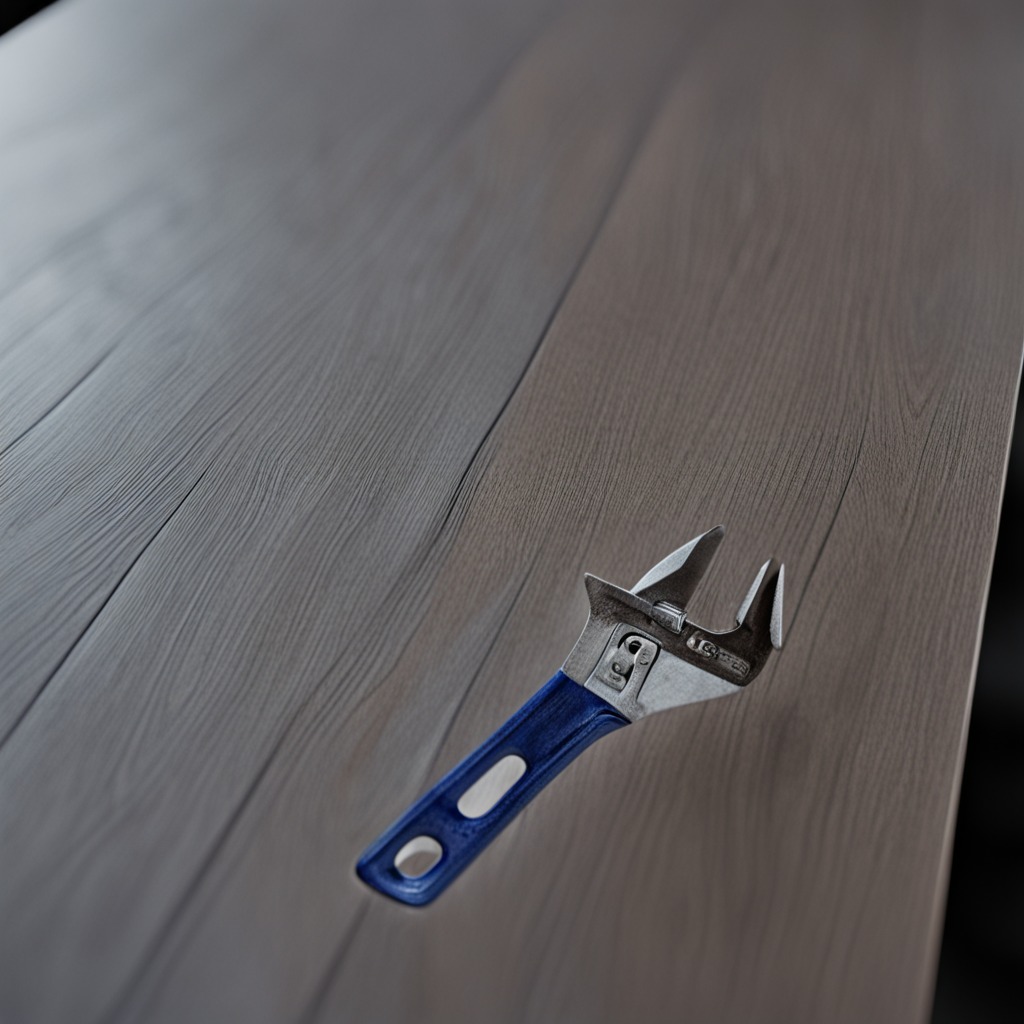
An wrench is lying on a old table with faint burn marks in a small garage at twilight.